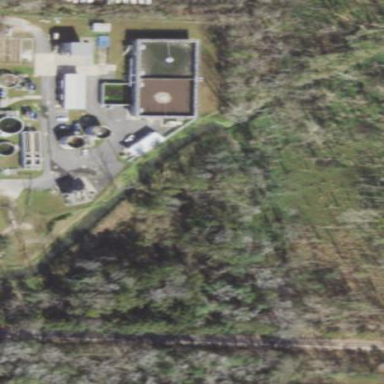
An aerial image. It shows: Wastewater plant.